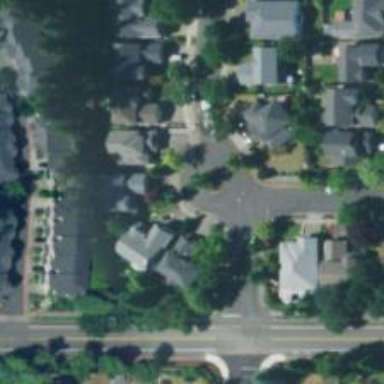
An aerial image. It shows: Residential road with sidewalk on the left side.